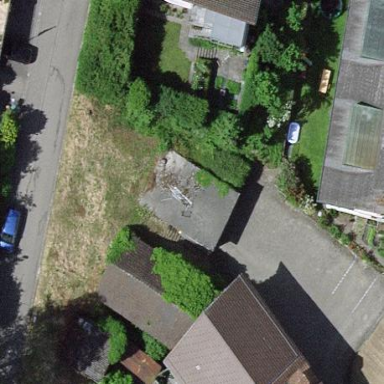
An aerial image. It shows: Garage.